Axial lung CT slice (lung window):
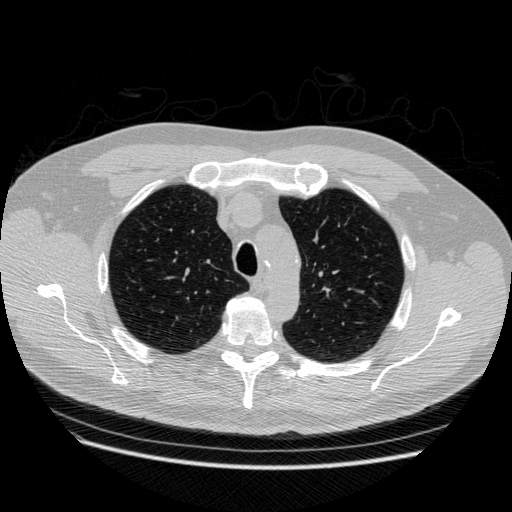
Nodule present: no